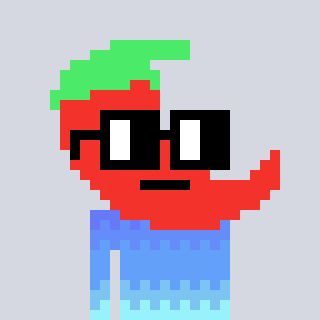
a pixel art character with square black glasses, a chilli-shaped head and a orange-colored body on a cool background